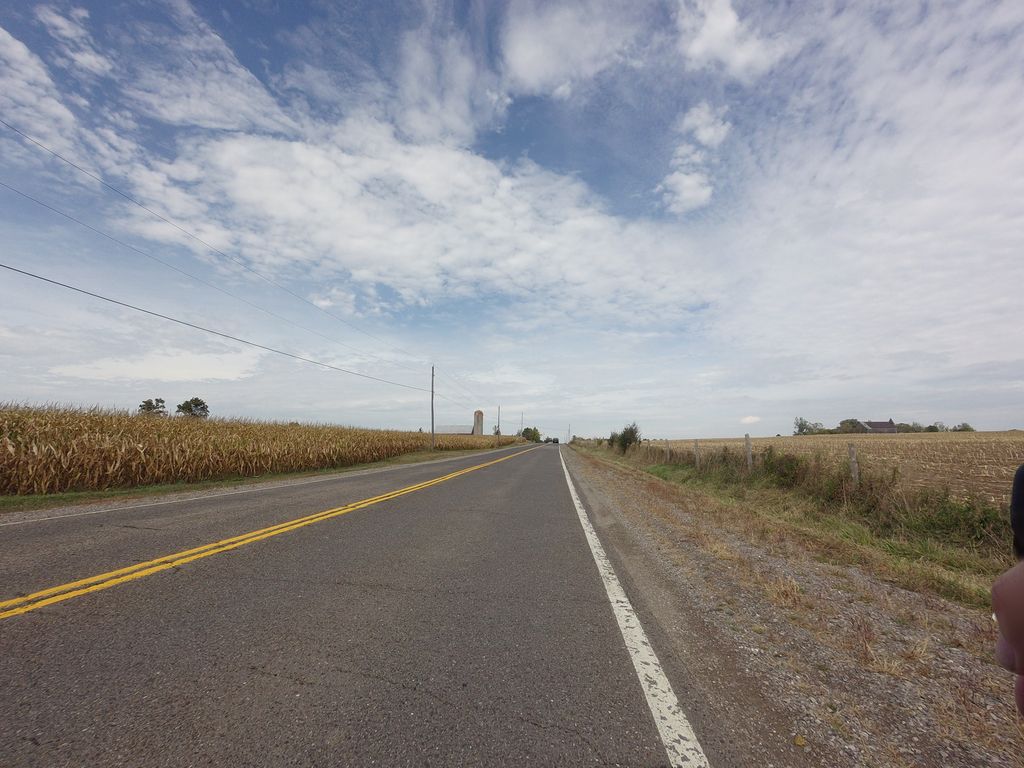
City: hamilton